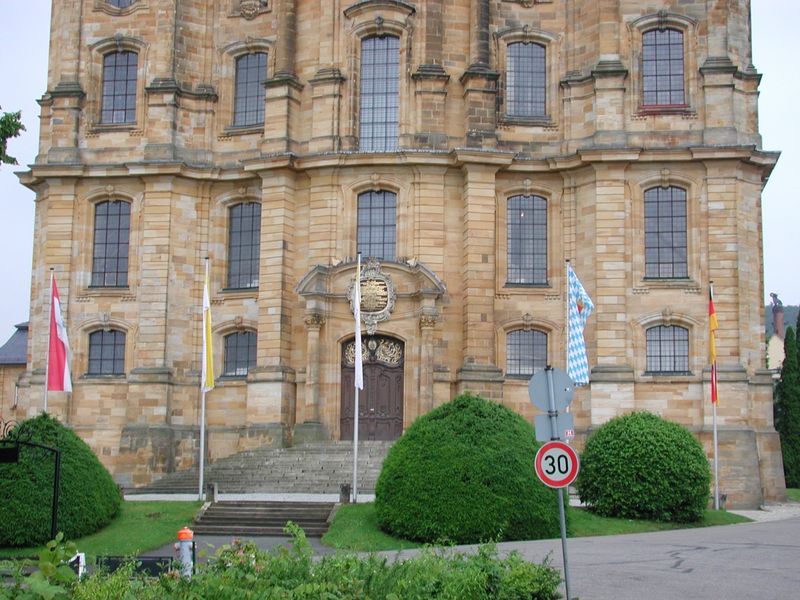
Titel: Wallfahrtskirche Vierzehnheiligen
Künstler: Balthasar Neumann
Standort: Vierzehnheiligen, St. Mariä Himmelfahrt (EU - D - Bayern)
Schlagwörter: stadt, fenster, strasse, säulen, tür, gebäude, gras, barock, büsche, gitter, kirche, deutschland, fahnen, fassade, giebel, türe, bank, pilaster, treppe, treppen, tor, foto, eingang, bayern, halbkreis, wappen, flaggen, korinthisch, durchbrochen, bayerisch, landtag, buchsbaum, verkehrsschild, hydrant, fassad, 30, hessisch, tempobegrenzung